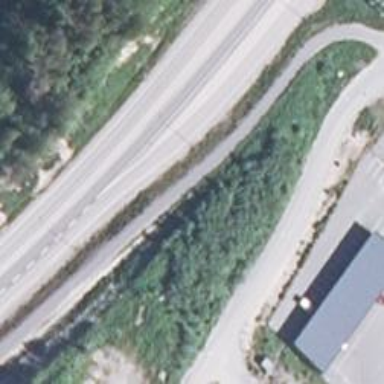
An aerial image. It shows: Secondary link road.